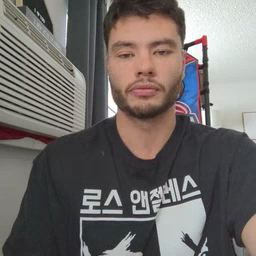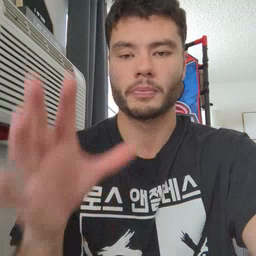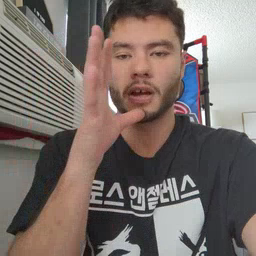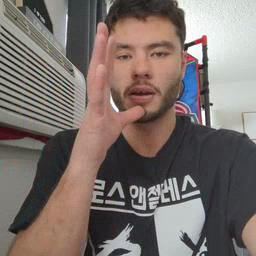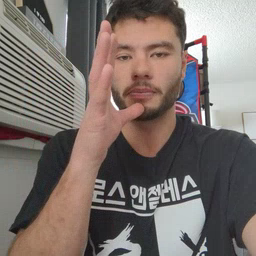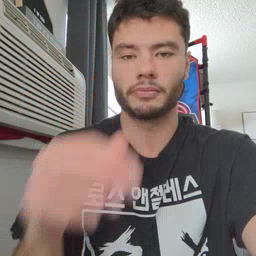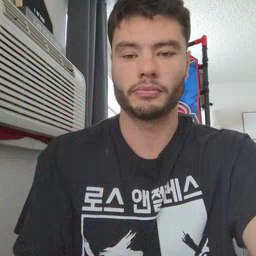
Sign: mom